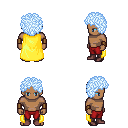
a pixel art fantasy rpg character, male body template, human, dark skin, yellow cape, red pants, white cyan curly afro hairstyle, leather bracers, maroon shoes, four views (front, back, left, right), 2x2 character sprite sheet, small pixel art, hard edges, no anti-aliasing